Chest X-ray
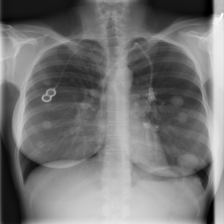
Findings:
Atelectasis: negative
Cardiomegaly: negative
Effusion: negative
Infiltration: negative
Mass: negative
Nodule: positive
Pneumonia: negative
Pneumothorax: negative
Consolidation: negative
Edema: negative
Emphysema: negative
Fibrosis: negative
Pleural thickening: negative
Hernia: negative